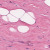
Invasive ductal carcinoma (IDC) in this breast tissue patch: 0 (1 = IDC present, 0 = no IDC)